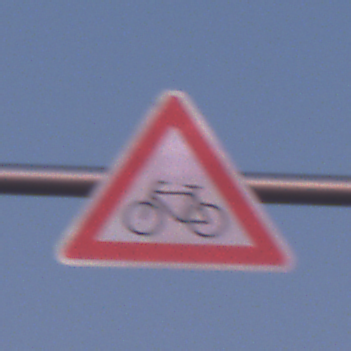
Verkehrszeichen: RadverkehrRechts
Umgebung: Outdoor, Nature
Tageszeit: SunriseSunset
Wetter: Clear
Licht: Natural
Jahreszeit: NotSpecified
Kontrast: LowContrast